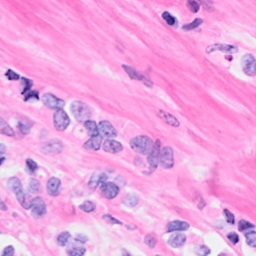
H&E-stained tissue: Breast